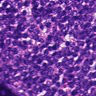
Metastatic tissue present: no